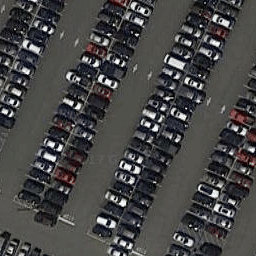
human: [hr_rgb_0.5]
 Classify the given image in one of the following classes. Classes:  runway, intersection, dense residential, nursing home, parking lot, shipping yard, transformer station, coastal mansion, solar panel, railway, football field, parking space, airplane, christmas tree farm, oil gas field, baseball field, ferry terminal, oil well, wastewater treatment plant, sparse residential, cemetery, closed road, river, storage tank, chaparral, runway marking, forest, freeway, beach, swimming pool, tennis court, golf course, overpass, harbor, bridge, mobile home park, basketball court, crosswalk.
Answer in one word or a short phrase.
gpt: parking lot